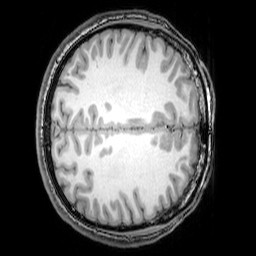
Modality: T1w
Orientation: axial
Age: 24
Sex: male
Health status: healthy
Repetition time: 0.081 s
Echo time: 0.037 s